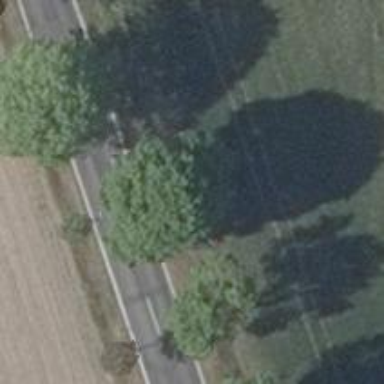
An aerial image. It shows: Row of deciduous broadleaved trees.